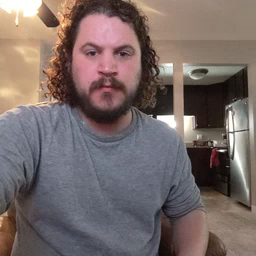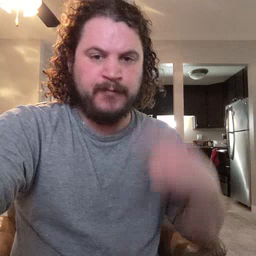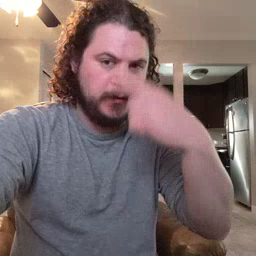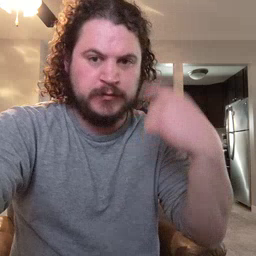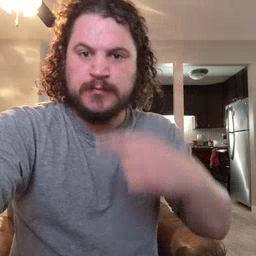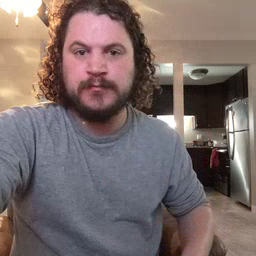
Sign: face